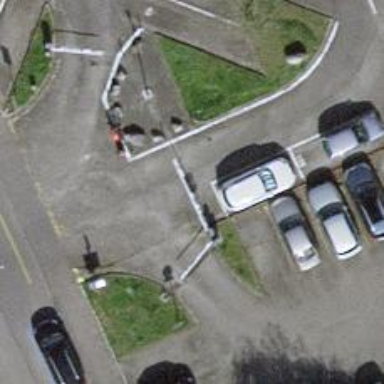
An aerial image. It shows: Lift gate barrier.